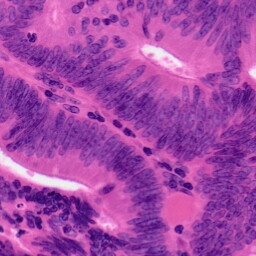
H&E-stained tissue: Colon